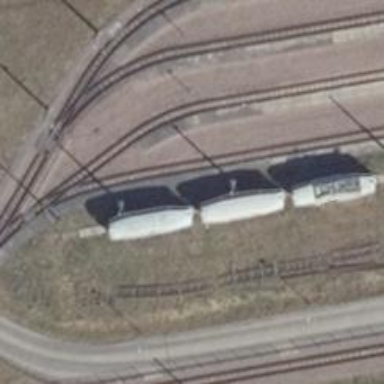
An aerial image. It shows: Tram railway.